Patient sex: M
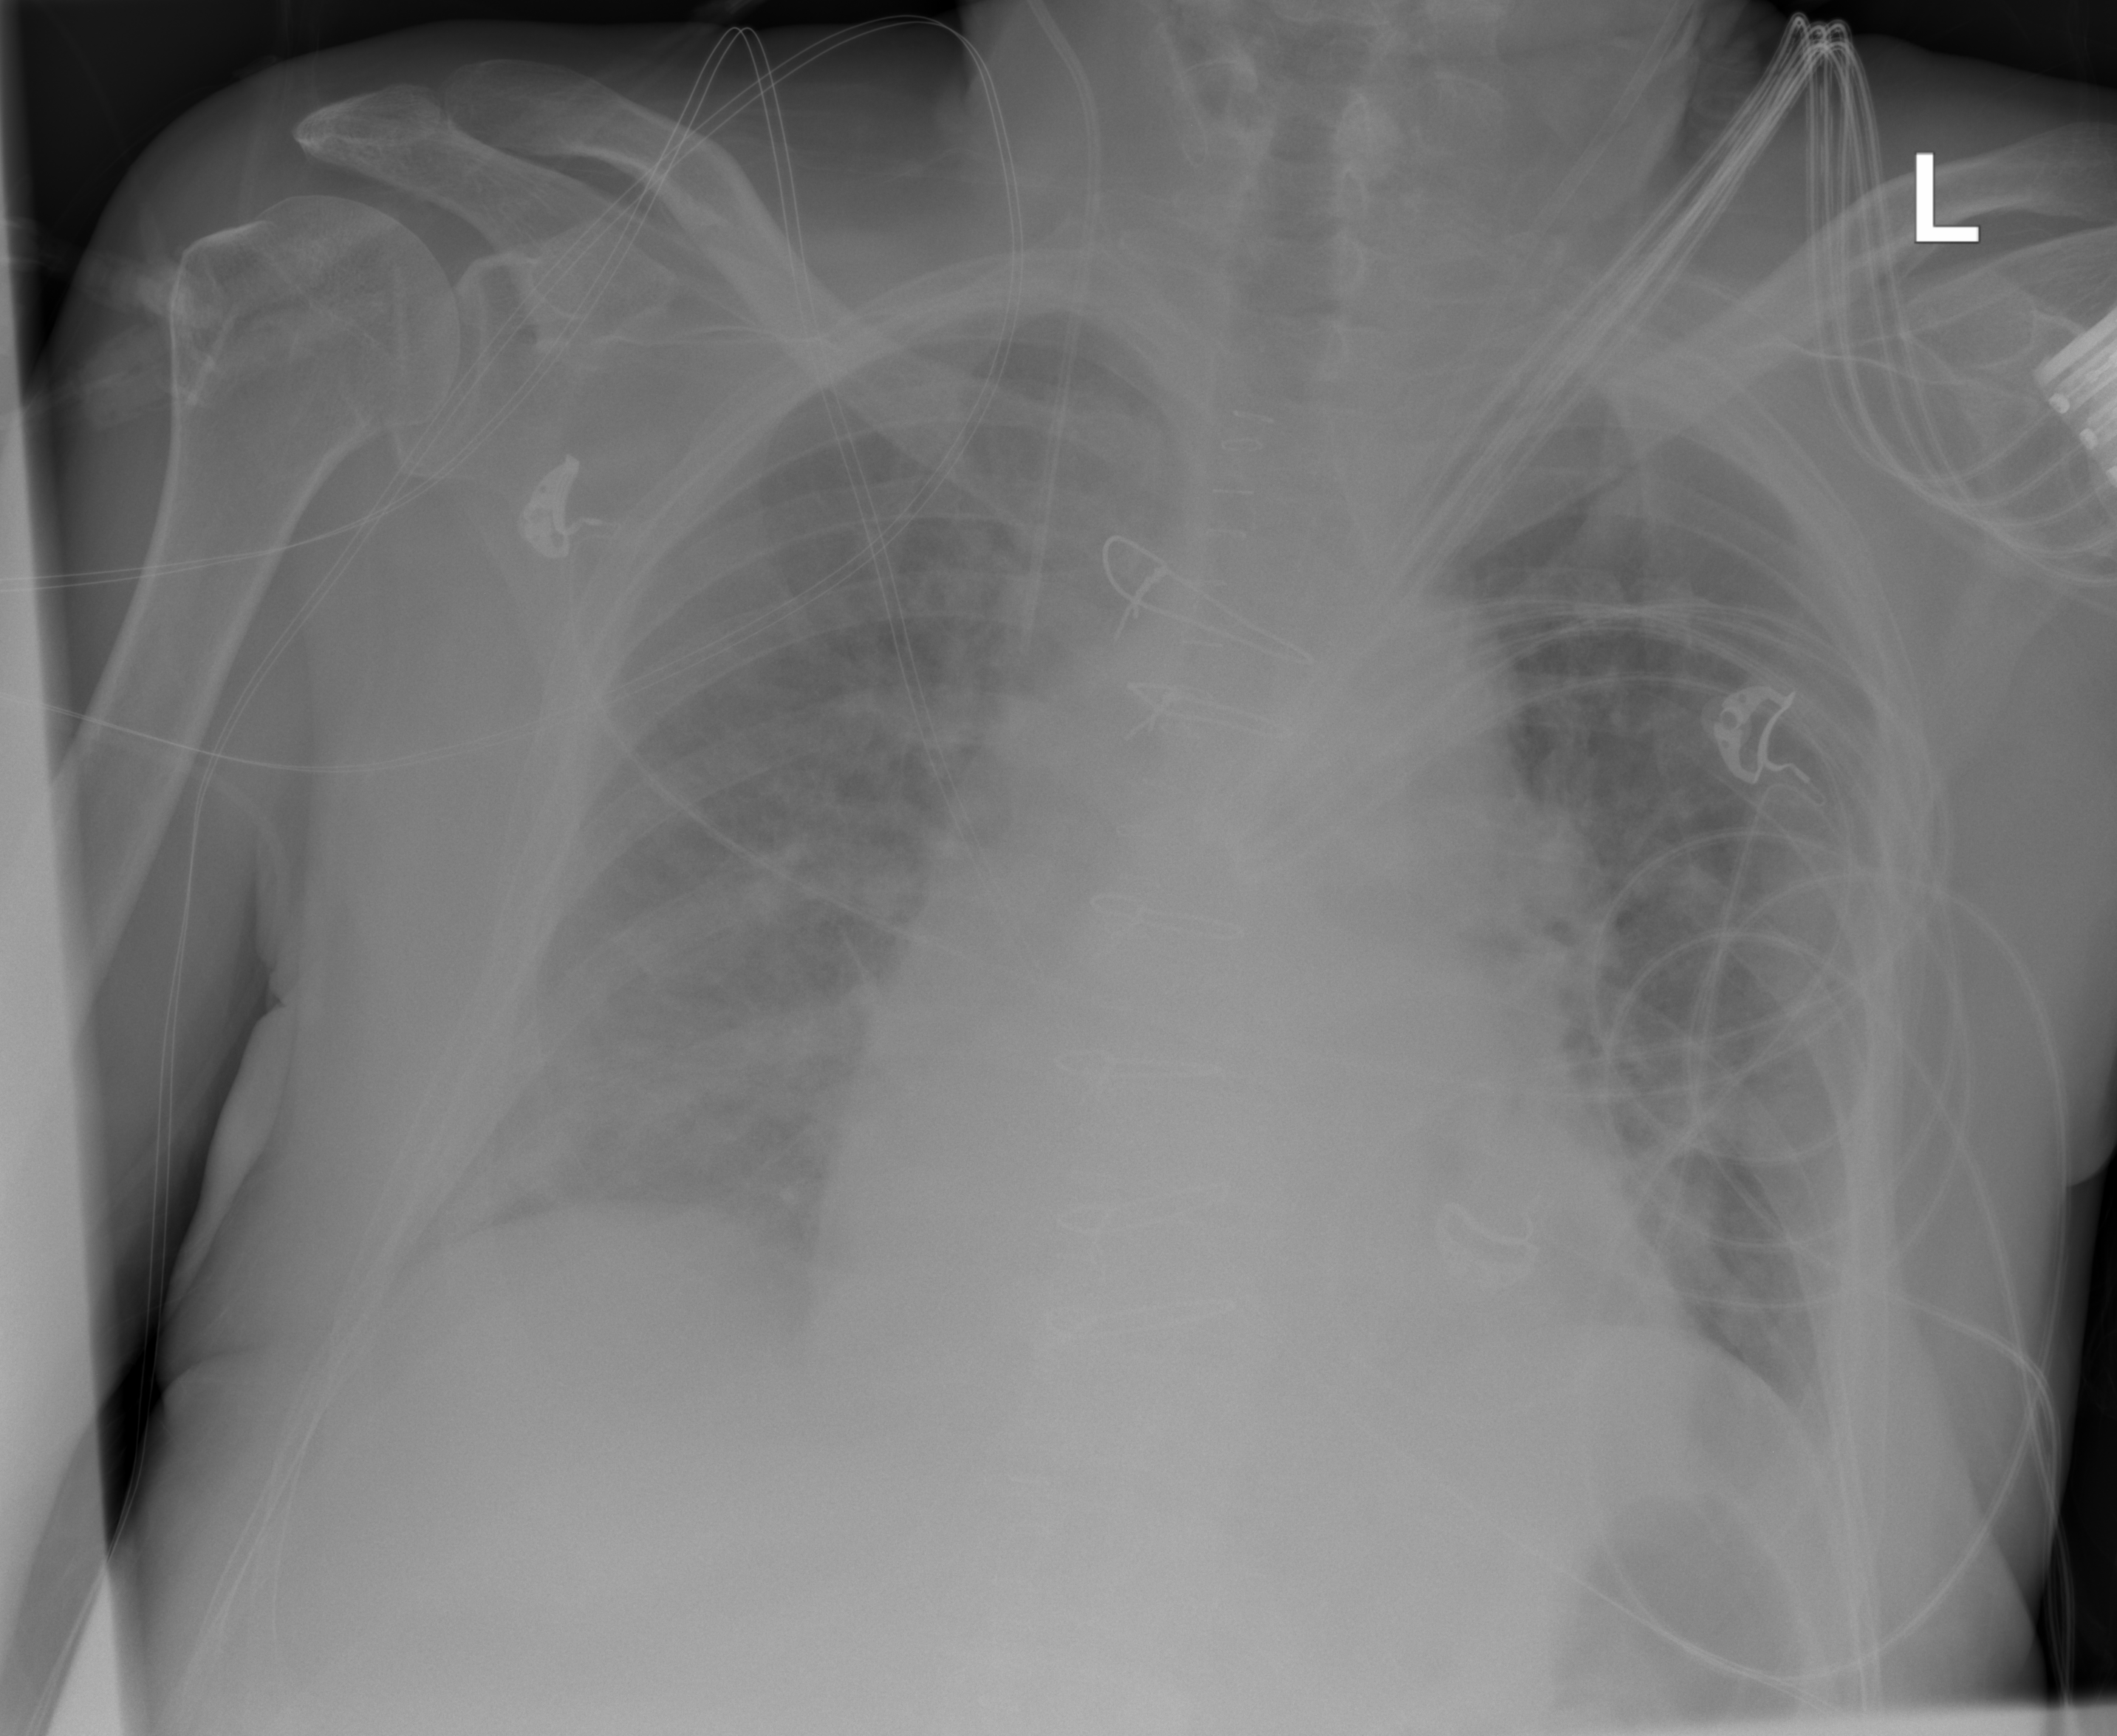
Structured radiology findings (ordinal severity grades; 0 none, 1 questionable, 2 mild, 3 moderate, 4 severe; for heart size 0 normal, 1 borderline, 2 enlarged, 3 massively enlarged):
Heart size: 2
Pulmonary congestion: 2
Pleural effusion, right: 2
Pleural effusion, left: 0
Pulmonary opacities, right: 0
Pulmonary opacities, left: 0
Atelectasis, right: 2
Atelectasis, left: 2